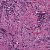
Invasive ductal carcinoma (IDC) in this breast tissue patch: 1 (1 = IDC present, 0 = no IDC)